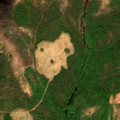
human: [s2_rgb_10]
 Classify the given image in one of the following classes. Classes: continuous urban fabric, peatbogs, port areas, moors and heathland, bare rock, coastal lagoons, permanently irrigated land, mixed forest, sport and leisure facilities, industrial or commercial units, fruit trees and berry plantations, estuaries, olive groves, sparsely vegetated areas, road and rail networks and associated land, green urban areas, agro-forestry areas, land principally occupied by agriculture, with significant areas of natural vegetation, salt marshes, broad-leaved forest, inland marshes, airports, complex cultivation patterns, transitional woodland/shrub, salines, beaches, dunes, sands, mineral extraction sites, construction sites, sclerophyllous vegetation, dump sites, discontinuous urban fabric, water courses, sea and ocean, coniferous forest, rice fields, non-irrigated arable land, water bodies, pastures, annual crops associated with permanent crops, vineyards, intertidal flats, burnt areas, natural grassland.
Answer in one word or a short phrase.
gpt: coniferous forest, mixed forest, transitional woodland/shrub, peatbogs